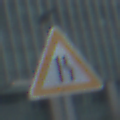
Verkehrszeichen: EinseitigVerengteFahrbahnRechts
Umgebung: Outdoor, Urban
Tageszeit: MorningAfternoon
Wetter: PartlyCloudy
Licht: Natural
Jahreszeit: NotSpecified
Kontrast: LowContrast